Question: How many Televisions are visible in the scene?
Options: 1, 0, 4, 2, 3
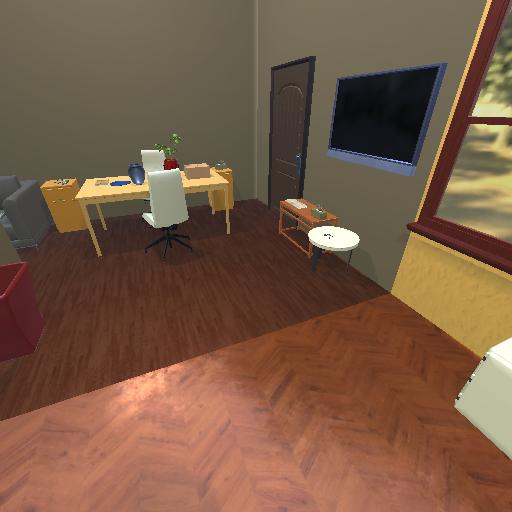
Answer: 1